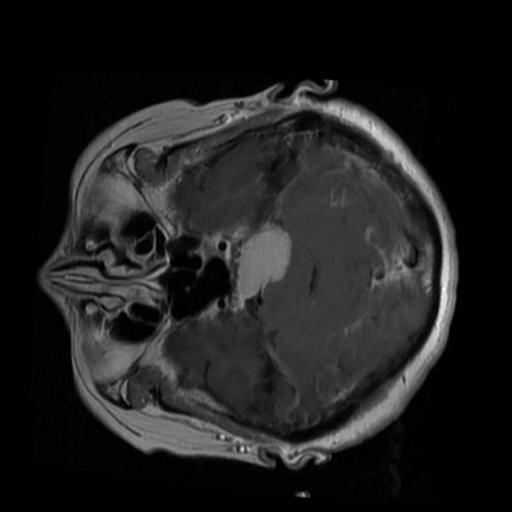
Label: brain_menin